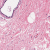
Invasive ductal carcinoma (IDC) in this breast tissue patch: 0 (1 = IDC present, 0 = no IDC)